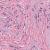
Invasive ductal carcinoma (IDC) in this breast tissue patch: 1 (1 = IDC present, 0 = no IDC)